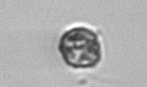
Label: Dinophyceae